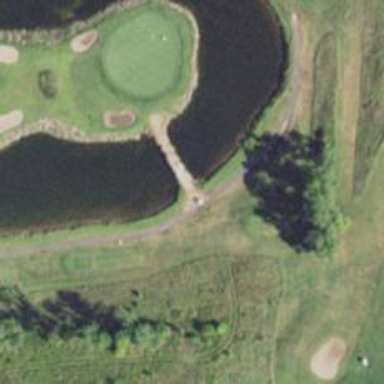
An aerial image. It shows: Path for both roads and golfers.